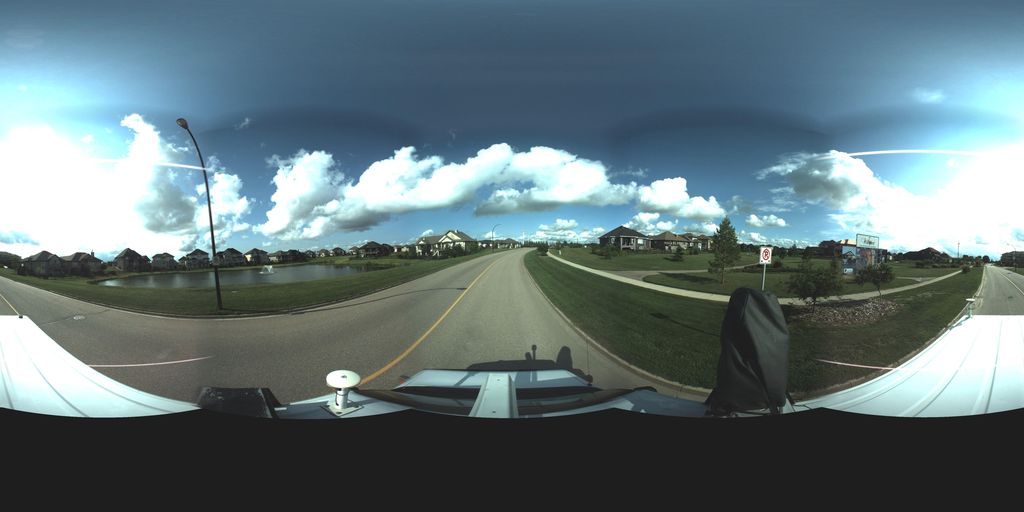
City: saskatoon